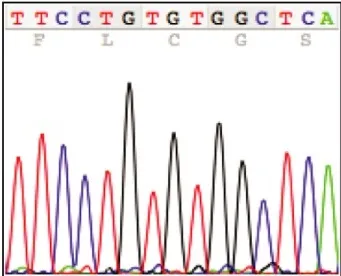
Mutation analysis and protein modelling. (c) Wild-type POGLUT1 sequence showing nucleotides c.850-864 of exon 9. Equivalent region as in. From the proband of family 3, showing the heterozygous mutation c.857G>A resulting in missense mutation p. Cys286Tyr.
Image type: chart (chart)